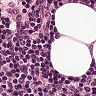
Metastatic tissue present: no